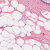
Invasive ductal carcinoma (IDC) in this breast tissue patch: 0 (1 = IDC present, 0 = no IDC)